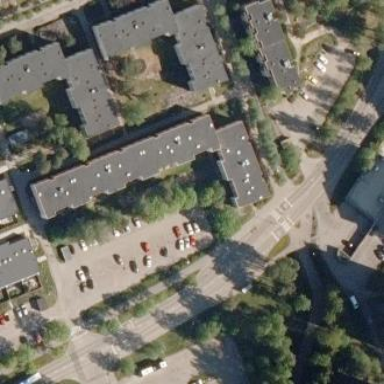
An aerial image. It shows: Image showing building with apartments.